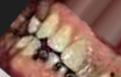
Condition: Caries